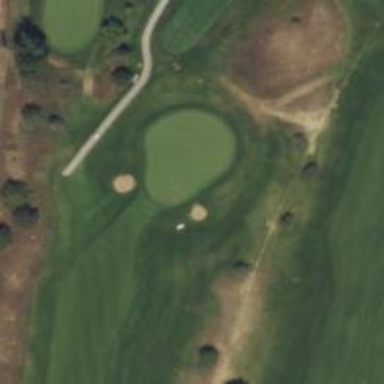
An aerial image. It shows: Golf hole.